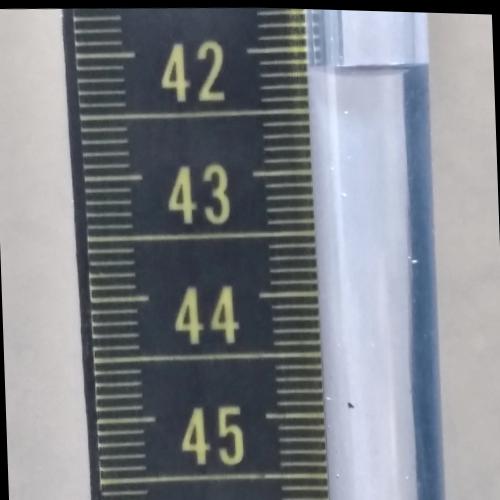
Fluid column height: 42.2 cm